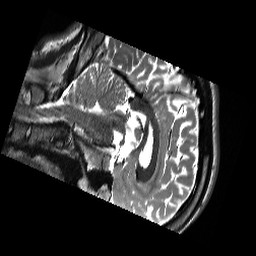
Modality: T2w
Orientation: sagittal
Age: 20
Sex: male
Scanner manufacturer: siemens
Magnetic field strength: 3 T
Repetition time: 13.52 s
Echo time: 0.088 s